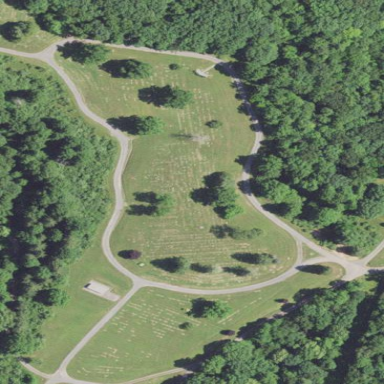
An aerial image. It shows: Graveyard.